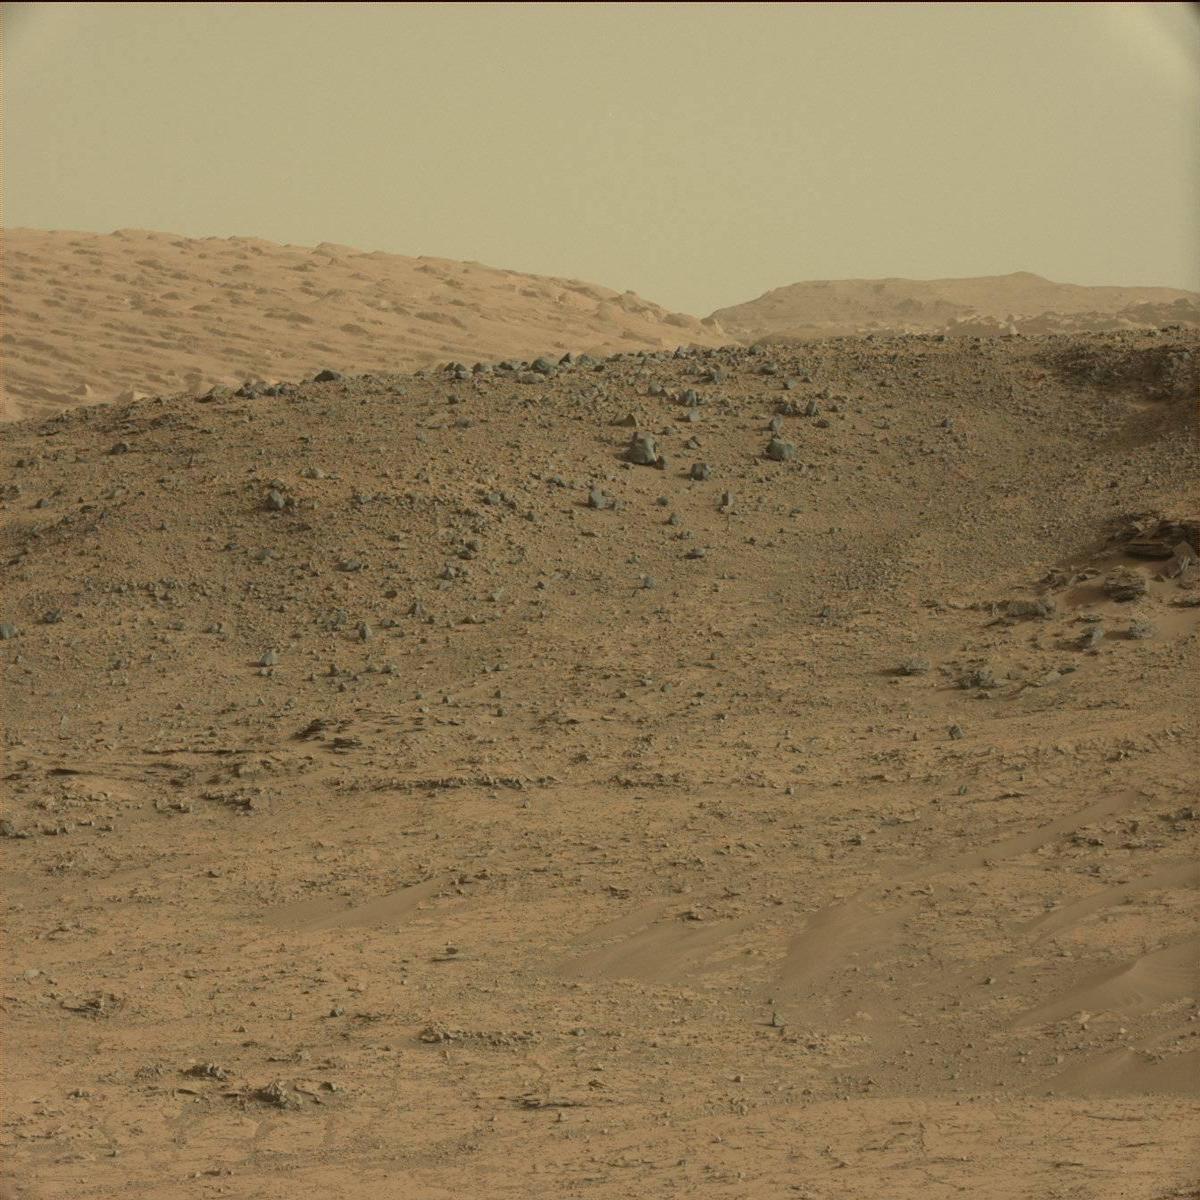
Terrain classes present: Bedrock, Ridge, Sand / Soil, Sky